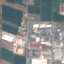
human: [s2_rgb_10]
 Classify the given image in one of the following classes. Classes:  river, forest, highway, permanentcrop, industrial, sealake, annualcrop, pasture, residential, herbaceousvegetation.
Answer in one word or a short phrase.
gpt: Industrial